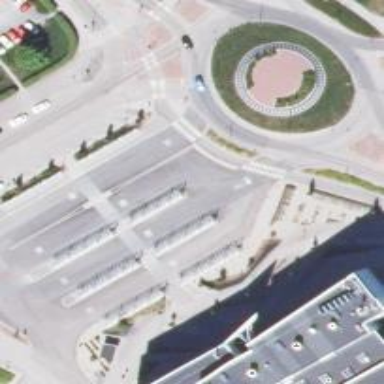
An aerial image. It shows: Asphalt road that is secondary route leading to roundabout.